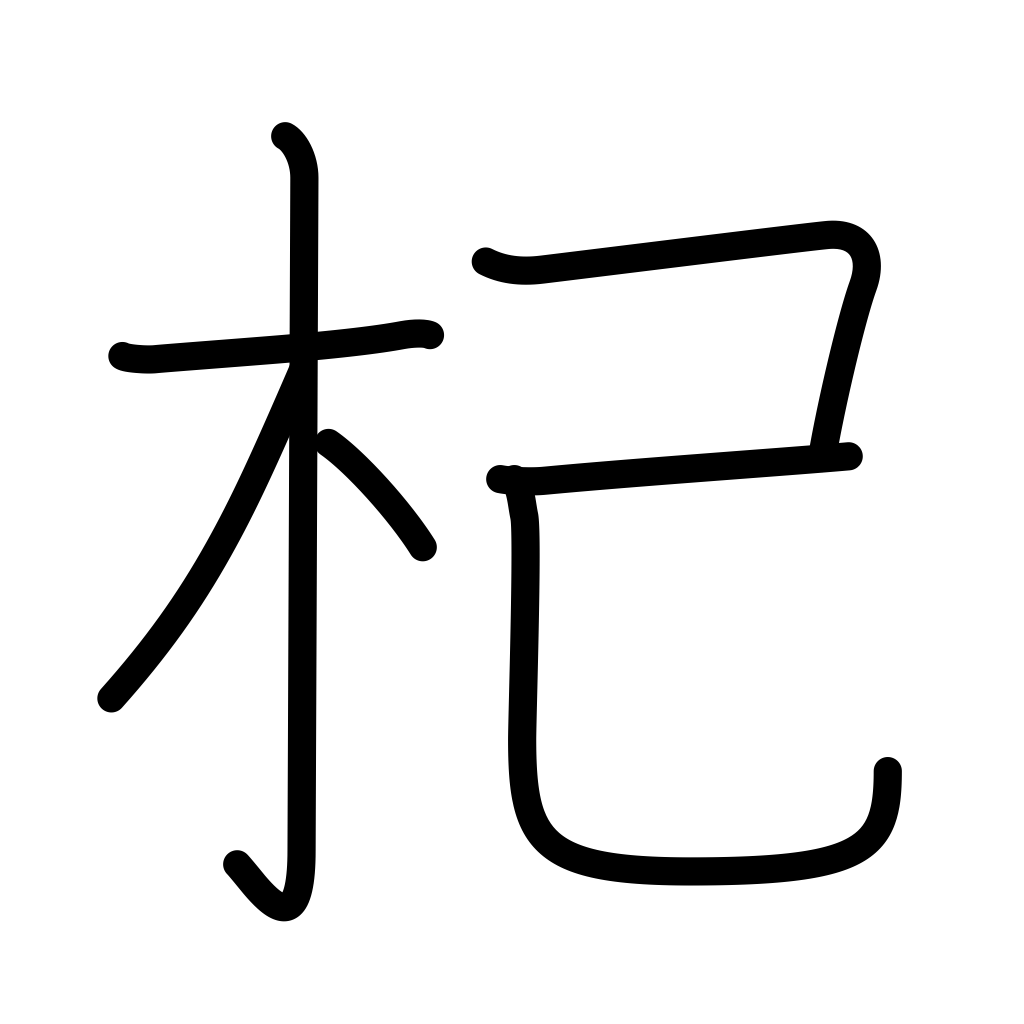
Meaning: river willow